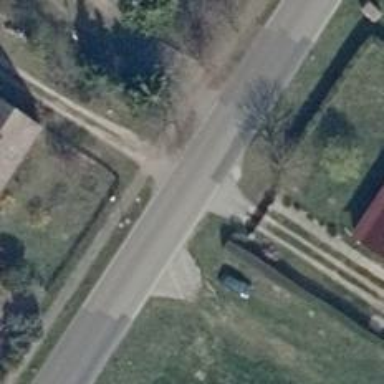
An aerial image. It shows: Secondary road with asphalt surface. There is sidewalk on the left side.